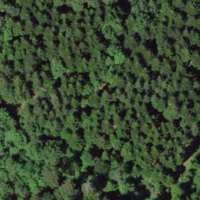
EUNIS habitat code: 43
Species observed at this site:
Veronica montana